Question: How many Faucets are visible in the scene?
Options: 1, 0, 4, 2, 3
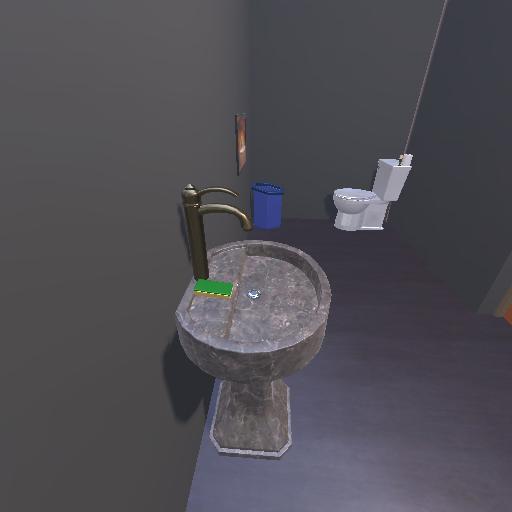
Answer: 1